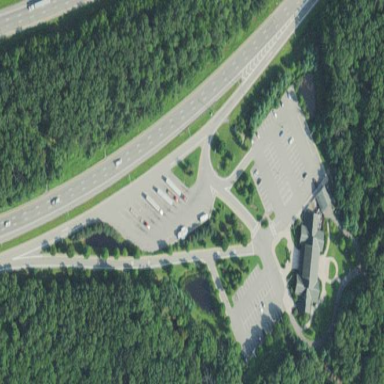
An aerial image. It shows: Rest area along the road.